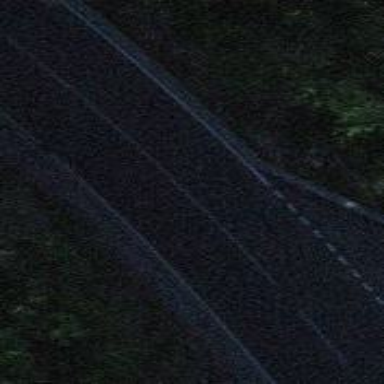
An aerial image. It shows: Primary road with asphalt surface.